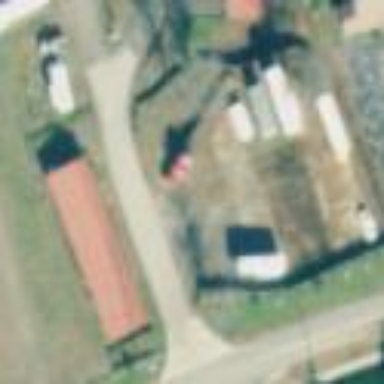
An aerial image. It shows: Area used for garages with storage rental services available.